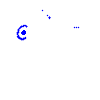
Particle: electron